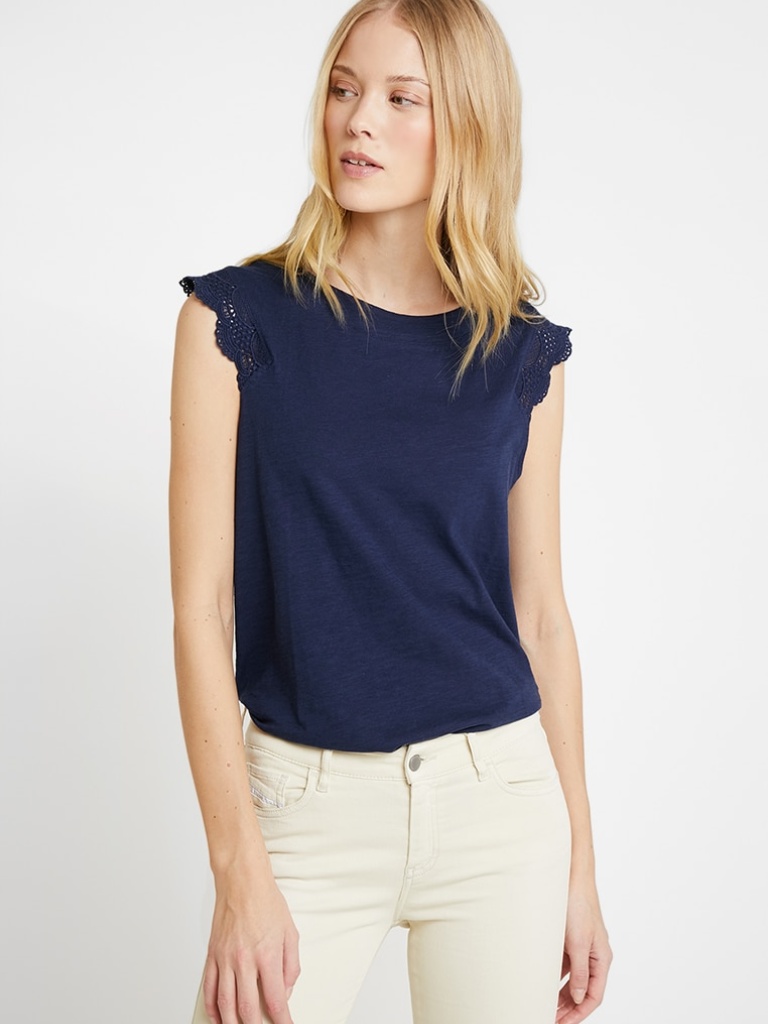
cotton relaxed sleeveless hip length Fully Tucked in crew t-shirt